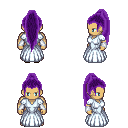
a pixel art fantasy rpg character, male body template, human, tanned skin, underdress, gold greaves, purple extra-long topknot hairstyle, white cloth bracers, brown slippers, four views (front, back, left, right), 2x2 character sprite sheet, small pixel art, hard edges, no anti-aliasing